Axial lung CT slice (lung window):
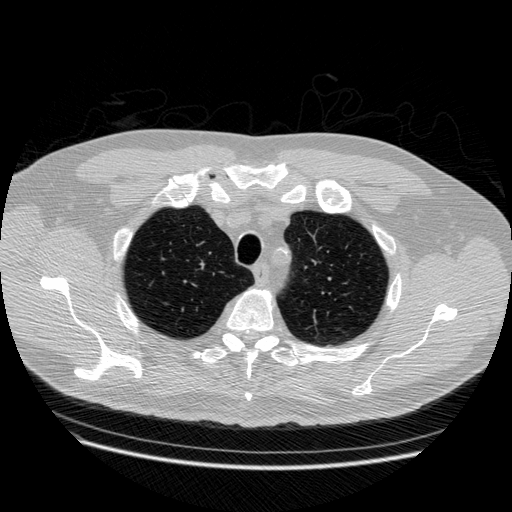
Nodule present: no